Question: I have 6 floating divs (align to left) on a page. These divs has 2 different widths (depending the image () ). One div has 295px and the another has 216px. The height is calculated automatically by HTML. The container has 1050px, so in one "line" of the container I can insert 3 divs, and the another 3 on the second "line".
The CSS rule is working, all divs are floating to the left, each div has 20px margin, but the problem is the alignment of them. I want to align these divs proportional. At the moment if some pictures has different heights, on the second "line" are some blank spaces (because the height of the pictures above).
I want something to float these divs on the Y coordinate (proportional).
Look at this pictures:

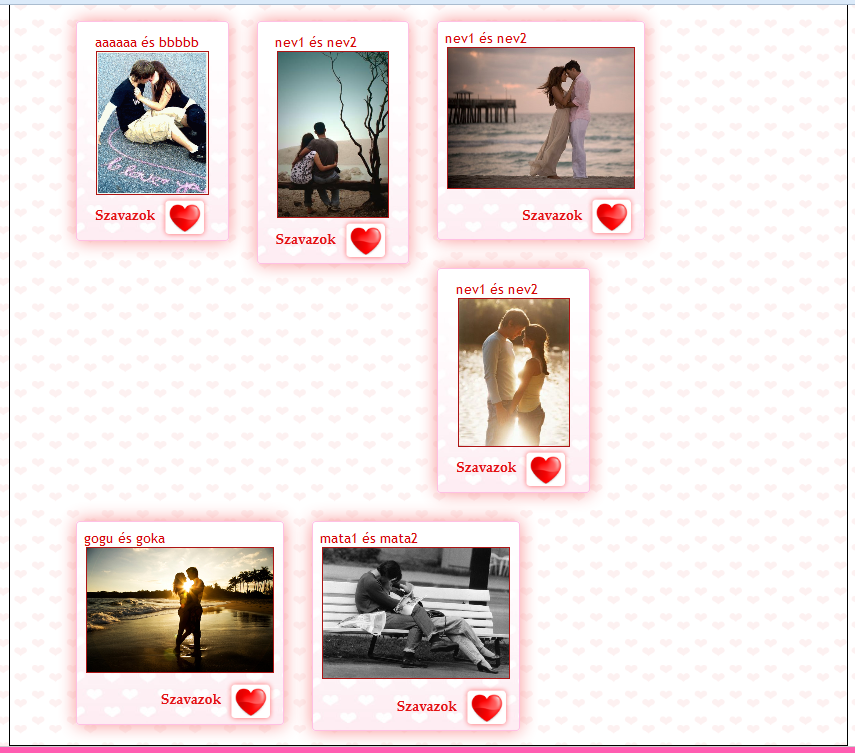
Answer: Make a jsfiddle for people to play with.
But, you will probably want to make a container div for each row. This encapsulates the 3 inner divs, being as high as them and allowing the next container to fit nicely underneath
See my fiddle: <URL>